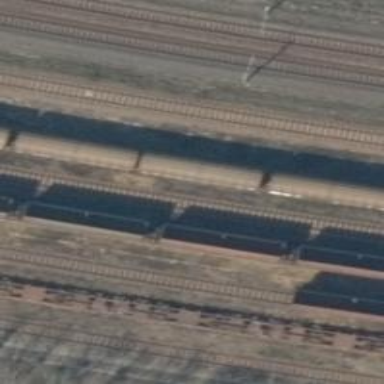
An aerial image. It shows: Railway yard used for servicing trains.